Question: I want to update data to mysql database i know the query. query is not a problem..
The Problem i am facing is that how should i send id page to other page..
lets suppose i am on page skill_edit.php?id=7
and i click update button then it goes to skills.php from skill_edit.php using POST method of form.
but now how can i send id of page or even id of row in table to "skills.php"
My Database:

My Form in skill_edit.php
'''
<form class="form-horizontal row-fluid" method="post" action="skills.php">
<?php //Skill Name ?>
<div class="form-row control-group row-fluid">
<label class="control-label span3" for="with-placeholder">Skill Name</label>
<div class="controls span7">
<input type="text" name="skill_name" id="with-placeholder" class="row-fluid" value="<?php echo $showskillname; ?>">
</div>
</div>
<?php //Skill Description ?>
<div class="form-row control-group row-fluid">
<label class="control-label span3" for="elastic-textarea">Skill Desc <span class="help-block">My Skill Description</span> </label>
<div class="controls span7">
<textarea name="skill_desc" rows="3" style=" height:80px;" class="row-fluid autogrow" id="elastic-textarea"><?php echo $showskilldesc; ?></textarea>
</div>
</div>
<?php //Selecting Language ?>
<div class="form-row control-group row-fluid">
<label class="control-label span3">Select with search</label>
<div class="controls span7">
<select name="skill_rating" data-placeholder="Choose a Language...." class="chzn-select">
<option value="<?php echo $showskillrating; ?>"><?php echo $showskillrating; ?></option>
<option value="1">1 Star</option>
<option value="2">2 Star</option>
<option value="3">3 Star</option>
<option value="4">4 Star</option>
<option value="5">5 Star</option>
</select>
</div>
</div>
<?php //Buttons ?>
<div class="form-actions row-fluid">
<div class="span7 offset3">
<button name="updatebtn" style=" float:left; margin-left:40px;" type="submit" class="btn btn-primary">Save changes</button>
<button formaction="skills.php" style=" float:right; margin-right:40px;" type="submit" class="btn btn-secondary">Cancel</button>
</div>
</div>
</form>
'''
my skill.php page on which i get the data
'''
if(isset($_POST['updatebtn']))
{
$updatedskillname = mysql_real_escape_string($_POST['skill_name']);
$updatedskilldesc = mysql_real_escape_string($_POST['skill_desc']);
$updatedskillrating = mysql_real_escape_string($_POST['skill_rating']);
$last_updated = mysql_real_escape_string(date('F j, Y, g:i a'));
$update=update_skill($updatedskillname, $updatedskilldesc, $updatedskillrating, $last_updated);
}
'''
Here is the inside of the function
'''
//Update Skill
//skills.php
function update_skill($updatedskillname, $updatedskilldesc, $updatedskillrating, $last_updated)
{
$query="UPDATE cv_skills SET
skill_name='$updatedskillname',
skill_desc='$updatedskilldesc',
skill_rating='$updatedskillrating',
last_updated='$last_updated' WHERE skill_id='$pageid'";
$result=mysql_query($query);
$error=mysql_error();
return $error;
}
'''
so how can i get skill_id in my query??
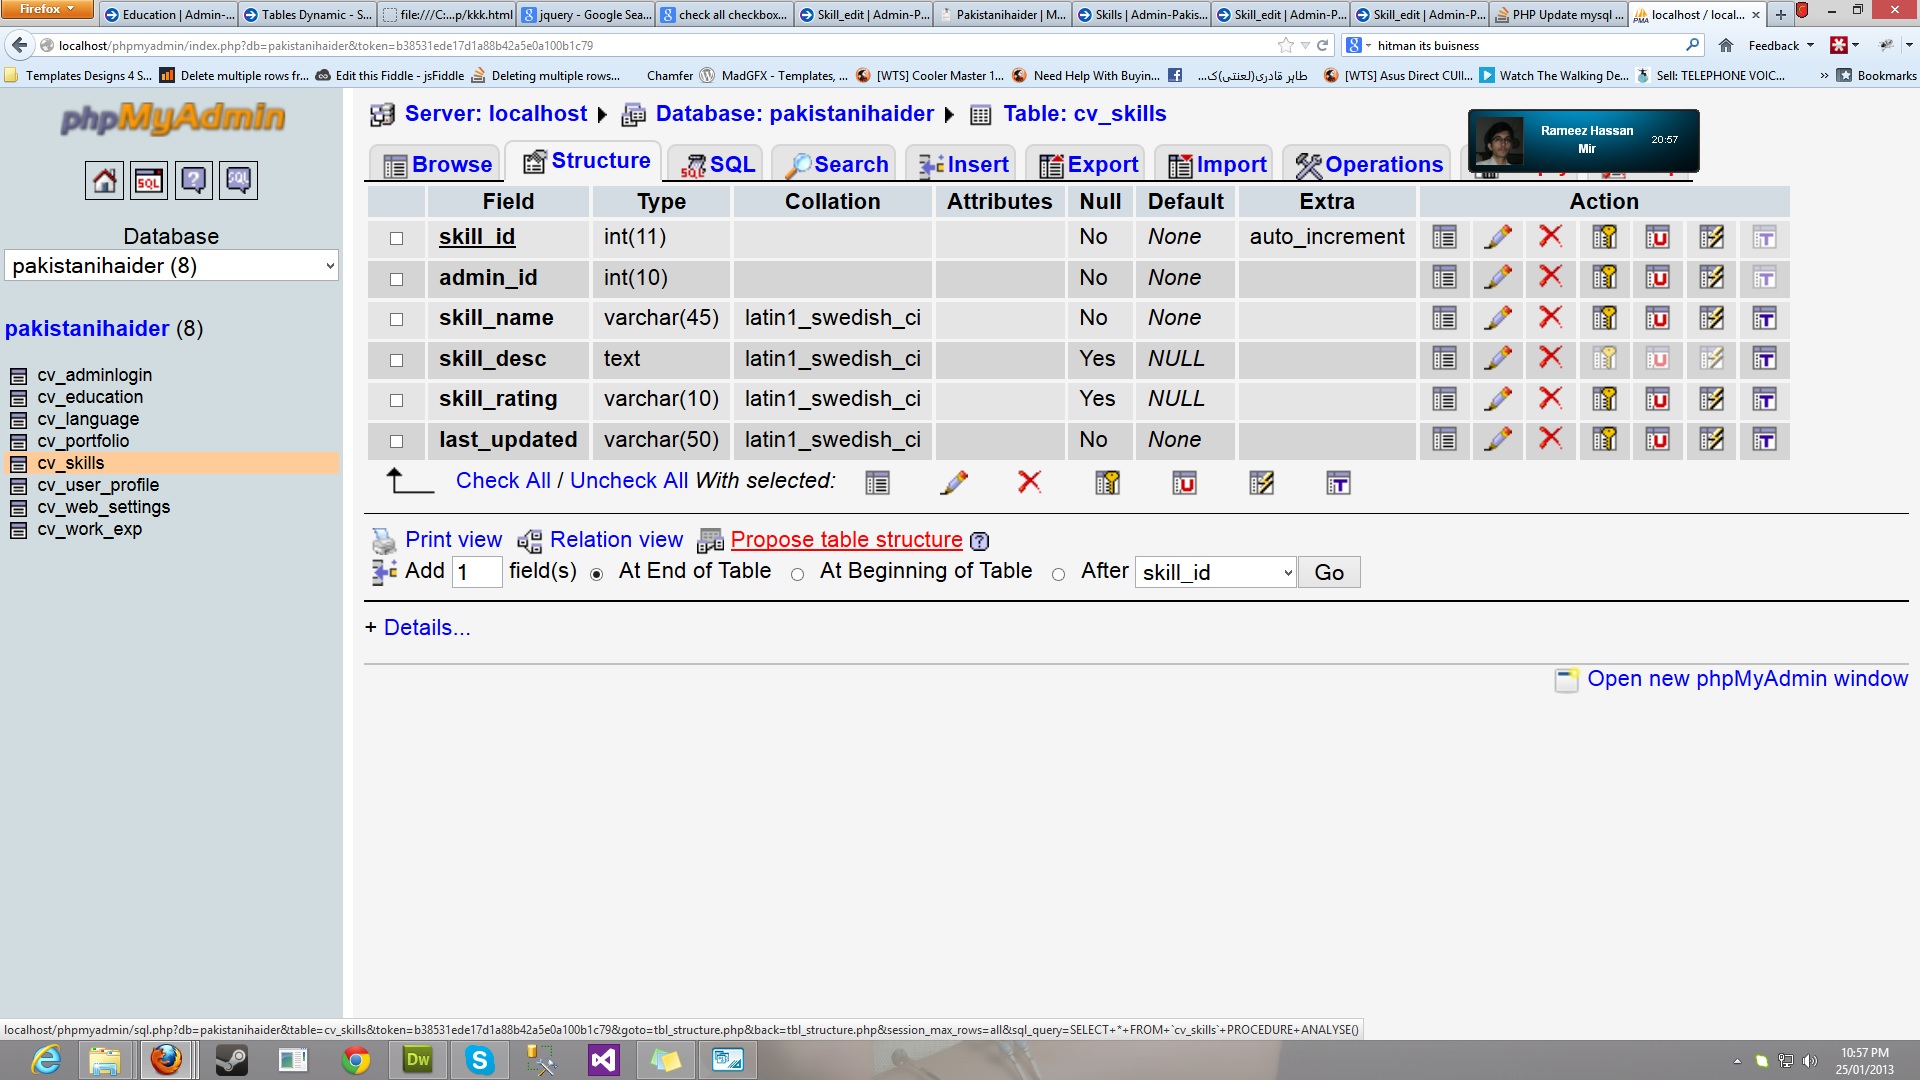
Answer: There's a couple possible ways you can do this but one would be to do:
'''
<form class="form-horizontal row-fluid" method="post" action="skills.php?id=<?php echo $_GET['id']; ?>">
'''
This will then post back to itself with the id still in tact. The other way would be you could use a hidden field so you POST the id back to the form.
Hidden:
'''
<input type="hidden" name="id" value="<?php echo $_GET['id']; ?>">
'''